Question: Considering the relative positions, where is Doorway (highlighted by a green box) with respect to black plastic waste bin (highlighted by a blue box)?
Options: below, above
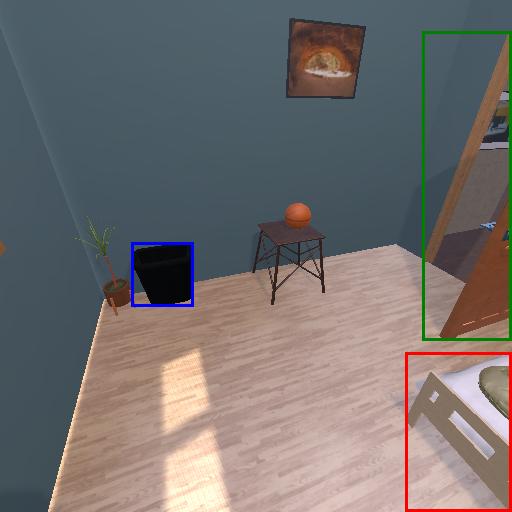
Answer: below